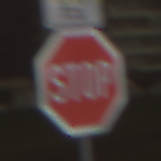
Verkehrszeichen: Stop
Zusatzzeichen oben: RichtungsangabeDurchPfeile9
Umgebung: Outdoor, Suburban
Tageszeit: MorningAfternoon
Wetter: PartlyCloudy
Licht: Natural
Jahreszeit: NotSpecified
Kontrast: HighContrast